Question: My data set includes 17 stations and for each station there are 24 hourly temperature values.
I would like to map each stations value in each hour and doing so for all the hours.
What I want to do is something like the image.

The data is in the following format:
'''
N2 N3 N4 N5 N7 N8 N10 N12 N13 N14 N17 N19 N25 N28 N29 N31 N32
1 1.300 -0.170 -0.344 2.138 0.684 0.656 0.882 0.684 1.822 1.214 2.046 2.432 0.208 0.312 0.530 0.358 0.264
2 0.888 -0.534 -0.684 1.442 -0.178 -0.060 0.430 -0.148 1.420 0.286 1.444 2.138 -0.264 -0.042 0.398 -0.196 -0.148
3 0.792 -0.564 -0.622 0.998 -0.320 1.858 -0.036 -0.118 1.476 0.110 0.964 2.048 -0.480 -0.434 0.040 -0.538 -0.322
4 0.324 -1.022 -1.128 1.380 -0.792 1.042 -0.054 -0.158 1.518 -0.102 1.354 2.386 -0.708 -0.510 0.258 -0.696 -0.566
5 0.650 -0.774 -0.982 1.124 -0.540 3.200 -0.052 -0.258 1.452 0.028 1.022 2.110 -0.714 -0.646 0.266 -0.768 -0.532
6 0.670 -0.660 -0.844 1.248 -0.550 2.868 -0.098 -0.240 1.380 -0.012 1.164 2.324 -0.498 -0.474 0.860 -0.588 -0.324
MeteoSwiss
1 -0.6
2 -1.2
3 -1.0
4 -0.8
5 -0.4
6 -0.2
'''
where N2, N3, ...m MeteoSwiss are the stations and each row presents the station's temperature value for each hour.
'''
id Longitude Latitude
2 7.1735 45.86880001
3 7.17254 45.86887001
4 7.171636 45.86923601
5 7.18018 45.87158001
7 7.177229 45.86923001
8 7.17524 45.86808001
10 7.179299 45.87020001
12 7.175189 45.86974001
13 7.179379 45.87081001
14 7.175509 45.86932001
17 7.18099 45.87262001
19 7.18122 45.87355001
25 7.15497 45.87058001
28 7.153399 45.86954001
29 7.152649 45.86992001
31 7.154419 45.87004001
32 7.156099 45.86983001
MeteoSwiss 7.184 45.896
'''
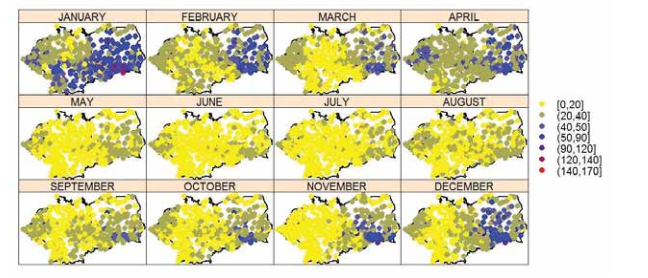
Answer: I define a toy example more or less resembling your data:
'''
vals <- matrix(rnorm(24*17), nrow=24)
cds <- data.frame(id=paste0('N', 1:17),
Longitude=rnorm(n=17, mean=7.1),
Latitude=rnorm(n=17, mean=45.8))
vals <- as.data.frame(t(vals))
names(vals) <- paste0('H', 1:24)
'''
The 'sp' package defines several classes and methods to store and
display spatial data. For your example you should use the
'SpatialPointsDataFrame' class:
'''
library(sp)
mySP <- SpatialPointsDataFrame(coords=cds[,-1], data=data.frame(vals))
'''
and the 'spplot' method to display the information:
'''
spplot(mySP, as.table=TRUE,
col.regions=bpy.colors(10),
alpha=0.8, edge.col='black')
'''

Besides, you may find useful the 'spacetime' package
(<URL>.